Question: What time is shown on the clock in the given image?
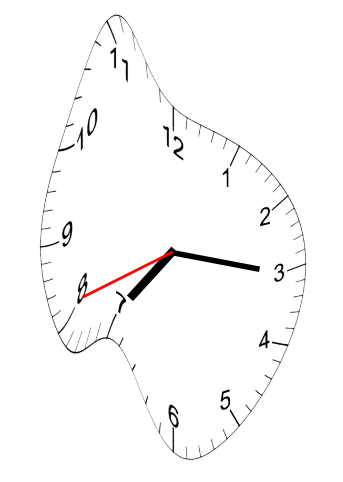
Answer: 07:15:41